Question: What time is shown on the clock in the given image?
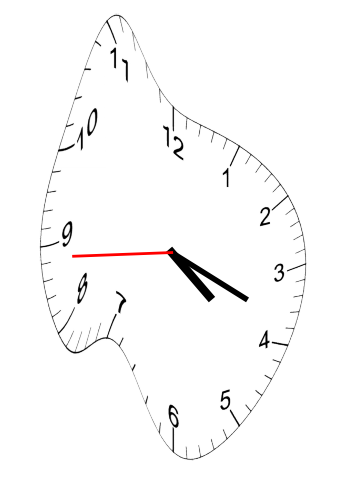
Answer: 04:18:44